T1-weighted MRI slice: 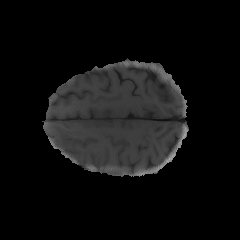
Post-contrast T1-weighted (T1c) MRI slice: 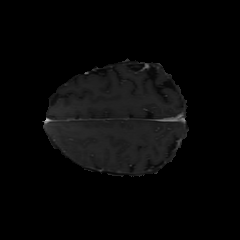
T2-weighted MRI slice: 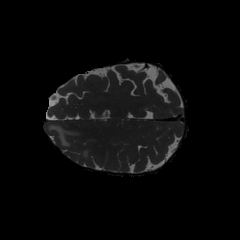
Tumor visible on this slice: yes